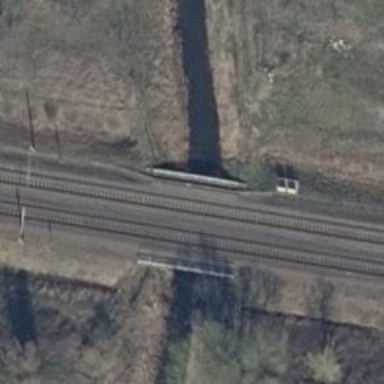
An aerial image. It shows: Bridge with electrified railway tracks featuring contact line.